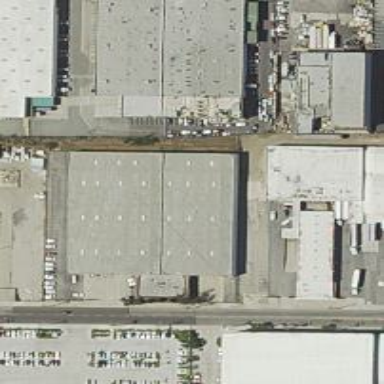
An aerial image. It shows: Warehouse.